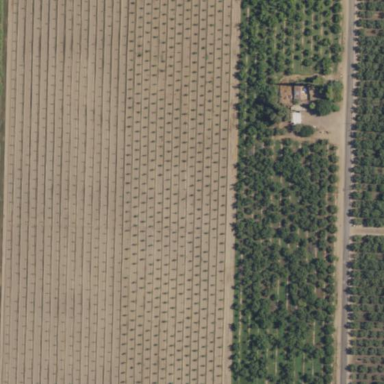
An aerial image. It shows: Orchard filled with walnut trees.